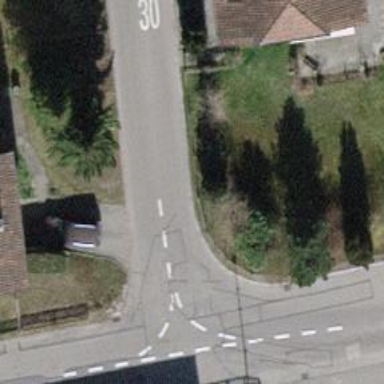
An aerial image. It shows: Residential road with asphalt surface.